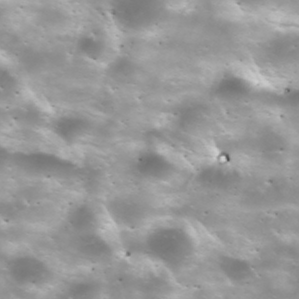
Label: non_frost